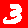
Digit: 3